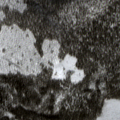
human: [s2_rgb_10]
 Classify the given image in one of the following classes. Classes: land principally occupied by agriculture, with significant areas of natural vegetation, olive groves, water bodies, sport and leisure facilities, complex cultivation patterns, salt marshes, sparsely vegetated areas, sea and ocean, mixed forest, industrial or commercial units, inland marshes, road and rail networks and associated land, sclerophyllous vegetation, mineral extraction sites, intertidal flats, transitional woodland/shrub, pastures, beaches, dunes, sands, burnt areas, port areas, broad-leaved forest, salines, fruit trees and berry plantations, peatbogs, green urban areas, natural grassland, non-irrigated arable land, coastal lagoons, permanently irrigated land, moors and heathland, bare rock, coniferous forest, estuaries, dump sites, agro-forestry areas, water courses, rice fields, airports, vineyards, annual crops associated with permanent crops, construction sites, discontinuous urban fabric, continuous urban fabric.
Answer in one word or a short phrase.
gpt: coniferous forest, transitional woodland/shrub